Question: I'm trying to use the Android drawable 'ic_menu_start_conversation' in my app, yet Android Studio says it can't find it, and aant crashes if I try to build my app. However, if I look in 'External Librarys > Android API 19 Platform > res > drawable' the png is there, and the preview can find it.
Do I need to just make a local copy of this to be able to use it?
Same issues applies for 'ic_menu_compose' and a few others
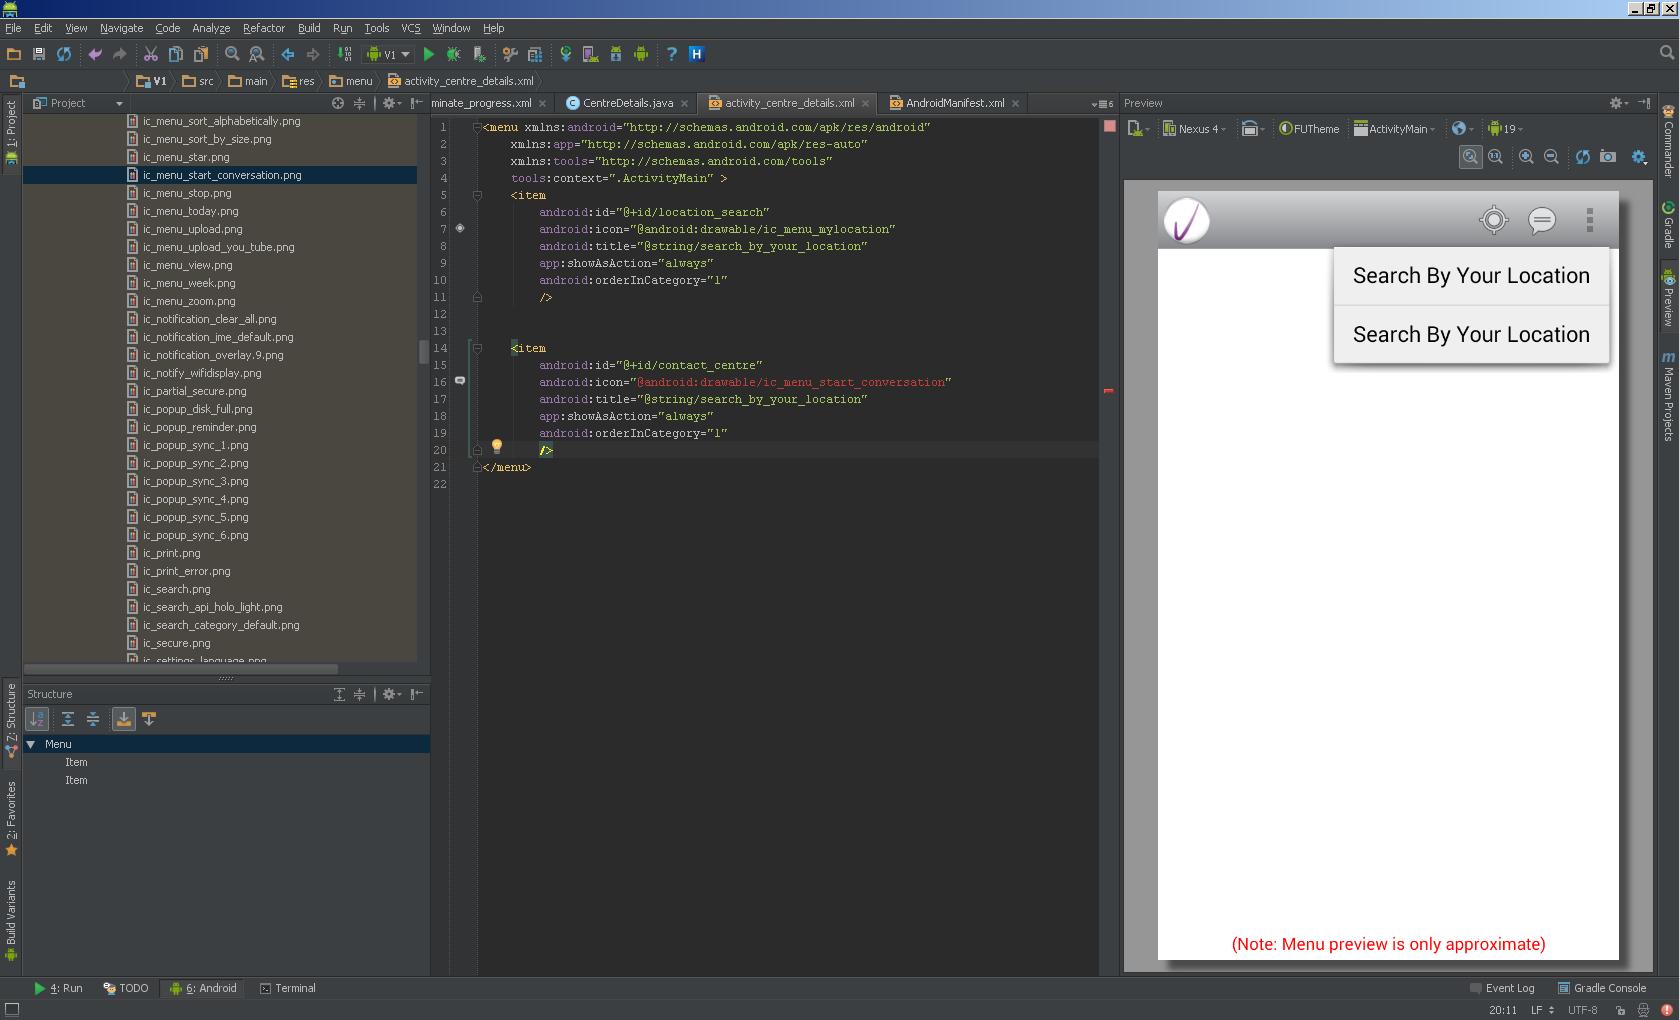
Answer: If I try to reproduce your problem, I get this error when building (it's buried in a larger error message from AAPT):
'''
Error: Resource is not public. (at 'icon' with value '@android:drawable/ic_menu_start_conversation').
'''
You can find more information on that here:
<URL>
When I tried to override it and use the resource anyway via:
'''
android:icon="@*android:drawable/ic_menu_start_conversation"
'''
It was able to build the project, though the IDE still showed it as an error (angry red underline in the XML) because you're not supposed to use private resources. When I tried running the app in an API 19 emulator, the icon didn't show up. I was quite possibly doing something wrong (though I did make sure my min/target API versions were 19 and my build tools version was 19.0.X), but that points to the fact that using private resources is fragile, and you're better off copying the resource unless you have a really specific reason for not doing so.